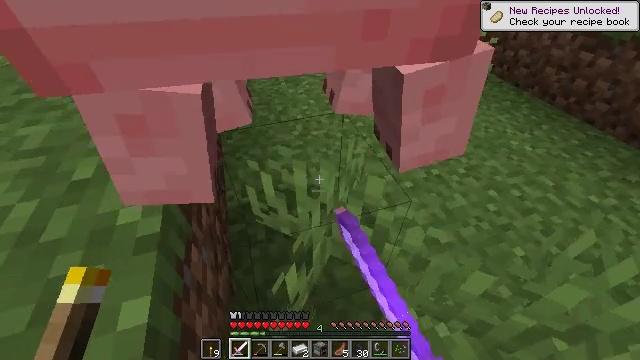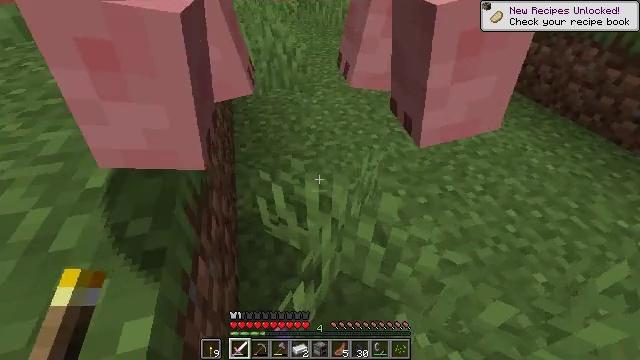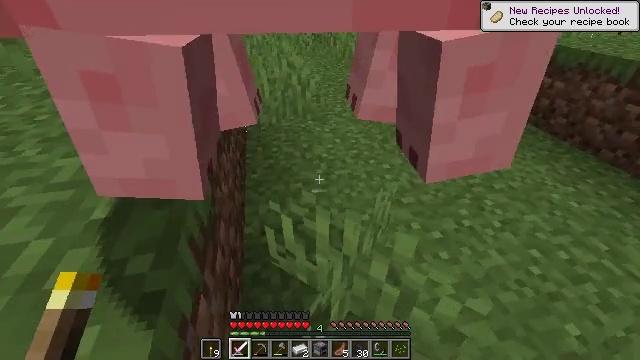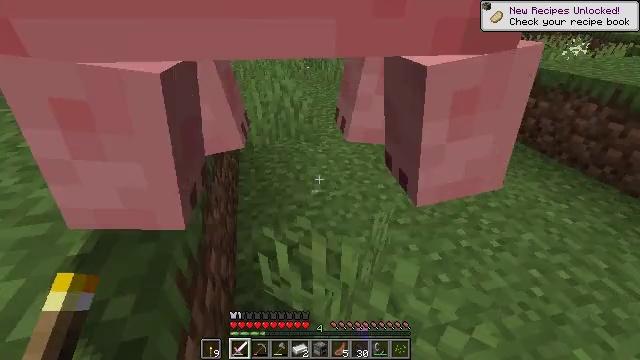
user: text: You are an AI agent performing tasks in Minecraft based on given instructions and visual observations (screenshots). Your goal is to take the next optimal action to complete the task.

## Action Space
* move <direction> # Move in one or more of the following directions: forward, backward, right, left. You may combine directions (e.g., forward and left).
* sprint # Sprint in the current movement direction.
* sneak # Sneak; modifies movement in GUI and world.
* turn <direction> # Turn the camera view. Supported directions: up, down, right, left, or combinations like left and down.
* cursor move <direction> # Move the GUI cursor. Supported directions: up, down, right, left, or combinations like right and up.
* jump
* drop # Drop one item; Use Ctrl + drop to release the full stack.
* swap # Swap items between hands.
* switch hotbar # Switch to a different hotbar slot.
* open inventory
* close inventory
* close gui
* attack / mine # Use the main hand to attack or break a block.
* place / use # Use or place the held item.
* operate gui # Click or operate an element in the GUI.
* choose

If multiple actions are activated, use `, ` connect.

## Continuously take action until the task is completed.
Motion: motion action
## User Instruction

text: Hunt a pig.
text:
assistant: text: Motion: move left, turn left and up, attack / mine
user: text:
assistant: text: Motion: move left, turn left and up, attack / mine
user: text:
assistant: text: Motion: move left, turn right and up
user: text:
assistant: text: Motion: no_op